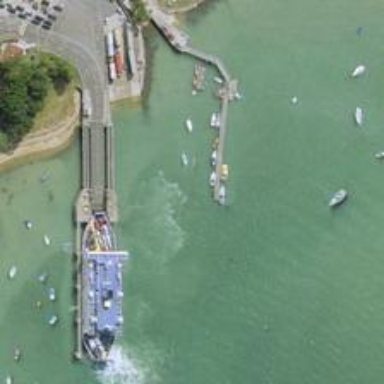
Some boats are scattered in a port near a wharf .